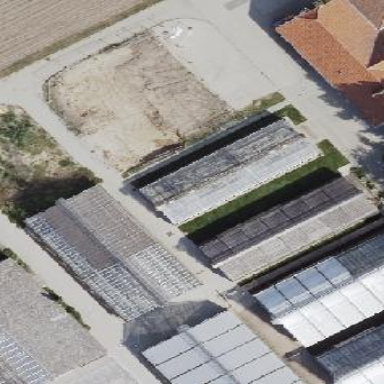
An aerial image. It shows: Greenhouse.